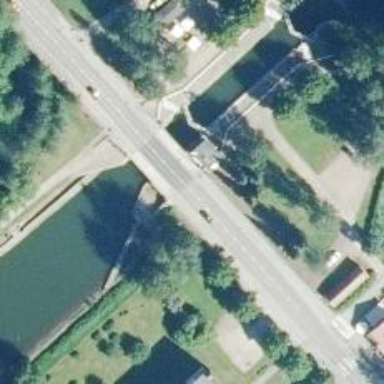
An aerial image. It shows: Secondary road with asphalt surface crossing over bascule movable bridge.